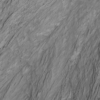
Label: not_dusty